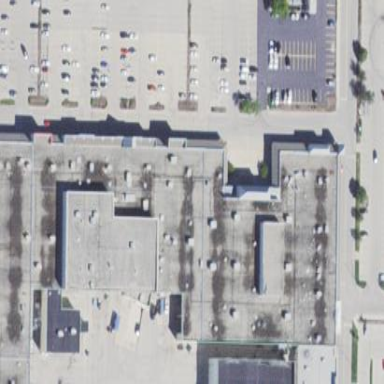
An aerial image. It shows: View of roof of building.